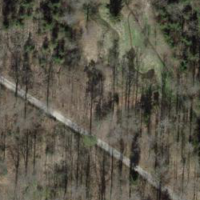
EUNIS habitat code: 41
Species observed at this site:
Allium ursinum